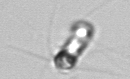
Label: Chaetoceros